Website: home-depot
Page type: address-validator
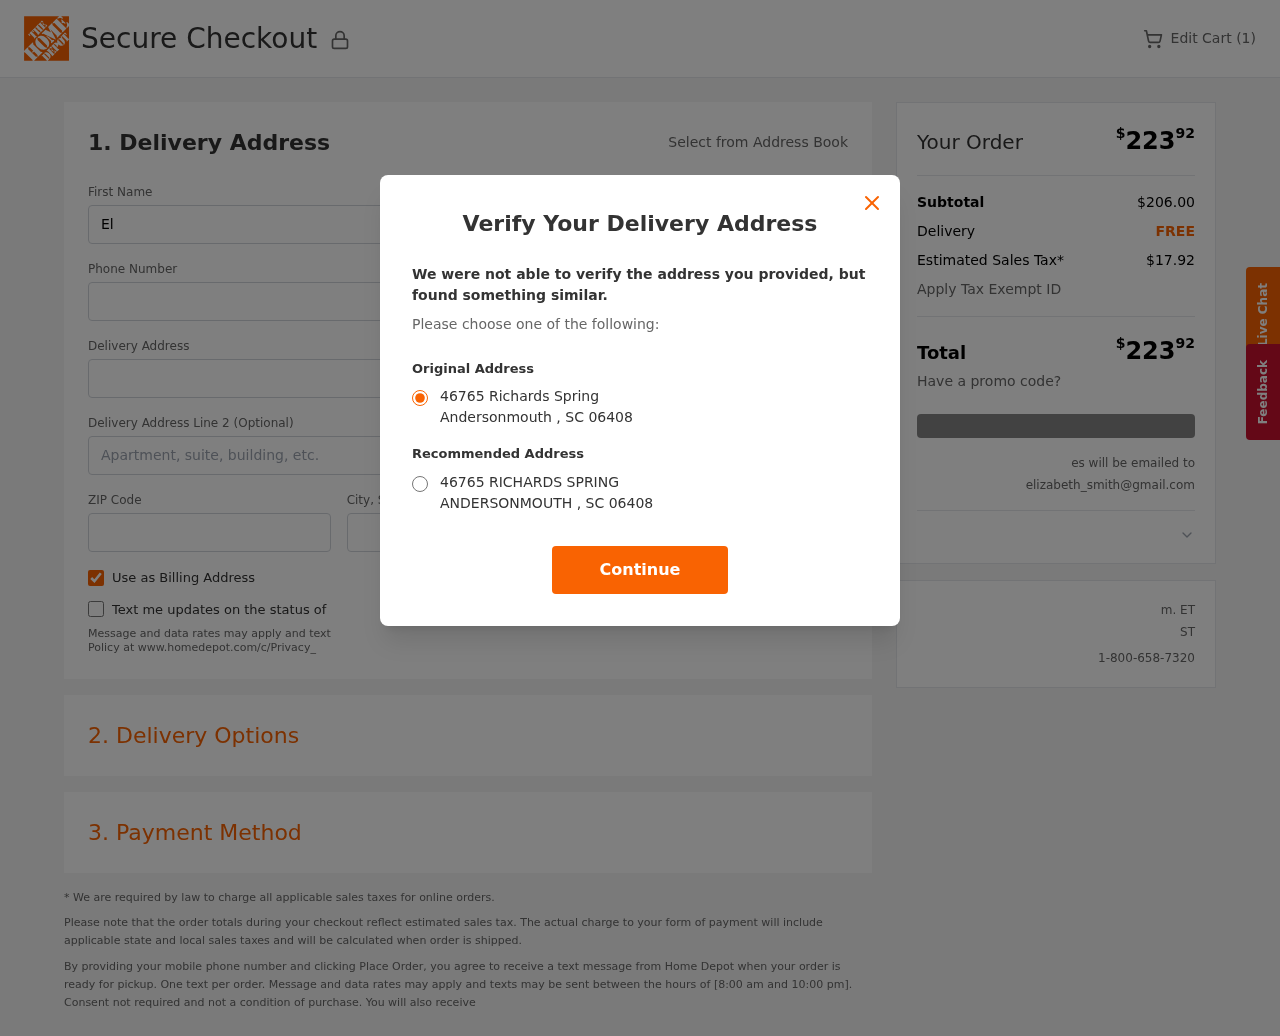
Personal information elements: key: PII_CITY
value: Andersonmouth
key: PII_EMAIL
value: elizabeth_smith@gmail.com
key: PII_POSTCODE
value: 06408
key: PII_STATE_ABBR
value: SC
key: PII_STREET
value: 46765 Richards Spring
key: PII_FIRSTNAME
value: Elizabeth
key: PII_LASTNAME
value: Smith
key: PII_PHONE
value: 7124364400
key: PII_CITY_STATE
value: Andersonmouth, SC
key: PII_STREET_ALT
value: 46765 RICHARDS SPRING
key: PII_CITY_ALT
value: ANDERSONMOUTH
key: PII_POSTCODE_FULL
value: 06408
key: PII_POSTCODE_NUMERIC
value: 6408
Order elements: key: ORDER_NUM_ITEMS
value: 1
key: ORDER_TOTAL
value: $22392
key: ORDER_SUBTOTAL
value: $206.00
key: ORDER_SHIPPING_COST
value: FREE
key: ORDER_TAX
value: $17.92